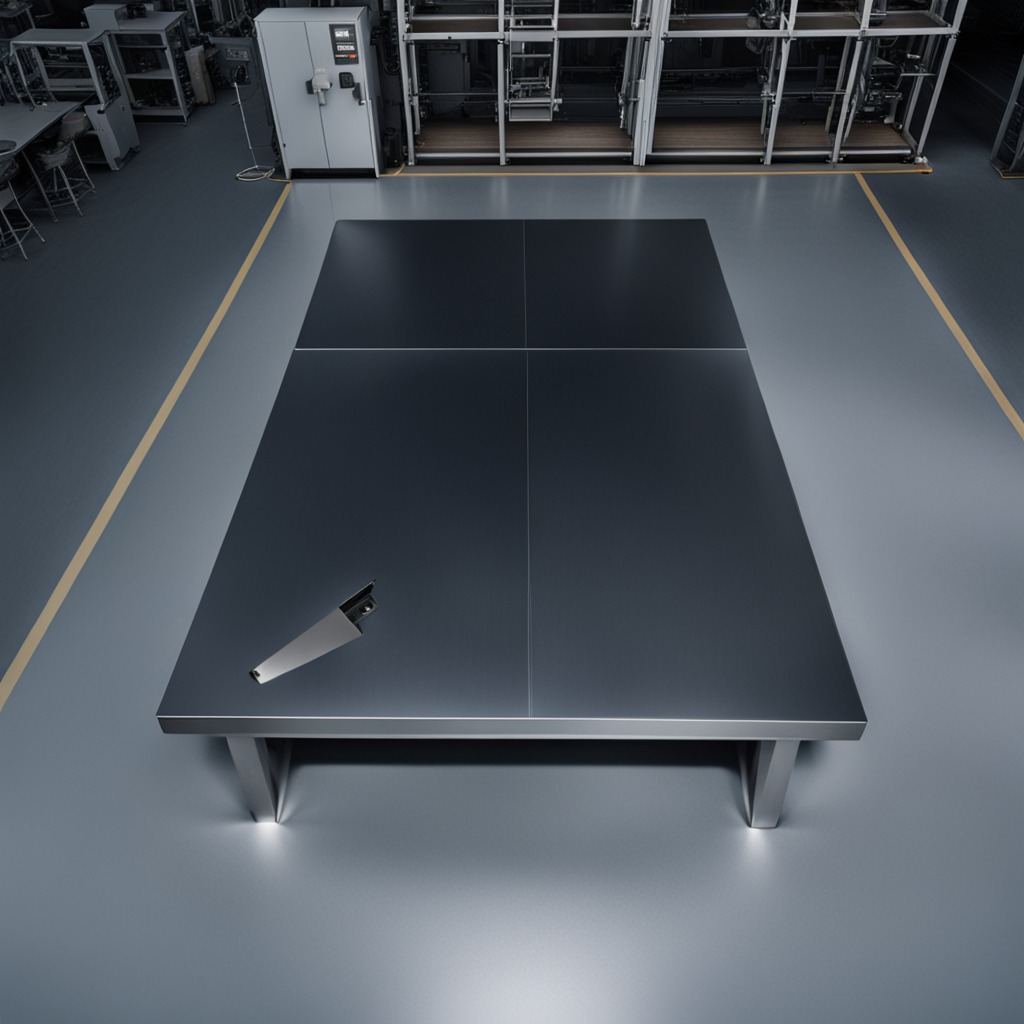
A metal saw is lying on the clean empty table in the basement in the evening.